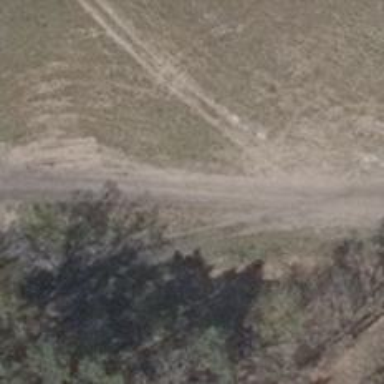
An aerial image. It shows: Sandy track with grade 5 track type.